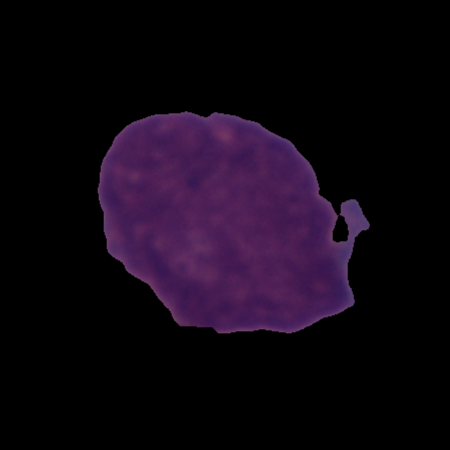
Label: cancer